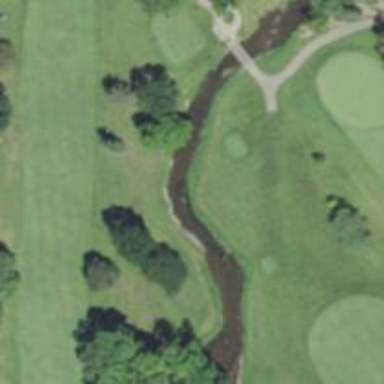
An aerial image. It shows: Golf tee.